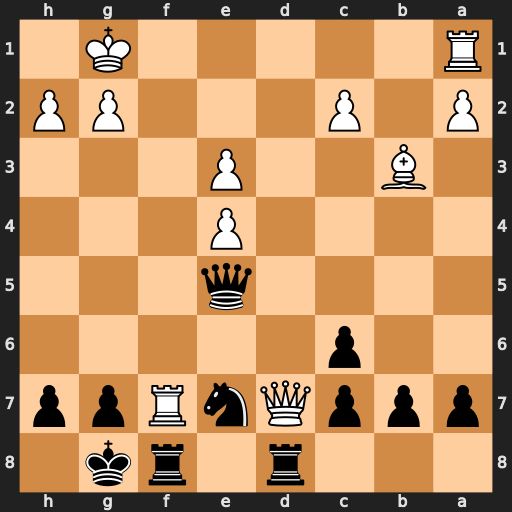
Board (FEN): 3r1rk1/pppQnRpp/2p5/4q3/4P3/1B2P3/P1P3PP/R5K1
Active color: b
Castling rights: -
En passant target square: -
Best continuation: Qxa1+ Rf1+ Kh8 Rxa1 Rxd7